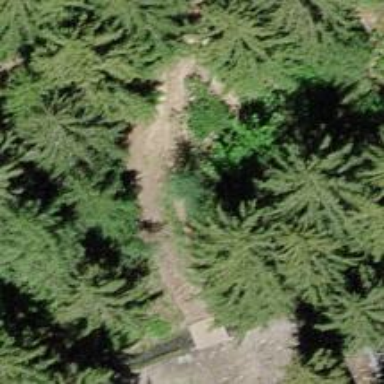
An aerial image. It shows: Unpaved path.